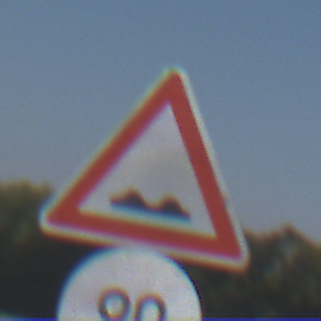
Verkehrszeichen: UnebeneFahrbahn
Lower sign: Geschwindigkeit90
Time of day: Midday
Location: Outdoor (Nature)
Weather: Clear
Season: NotSpecified
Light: Natural